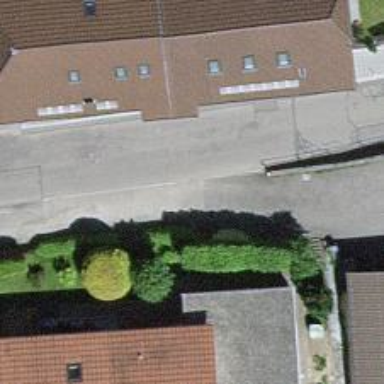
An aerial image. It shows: Living street.